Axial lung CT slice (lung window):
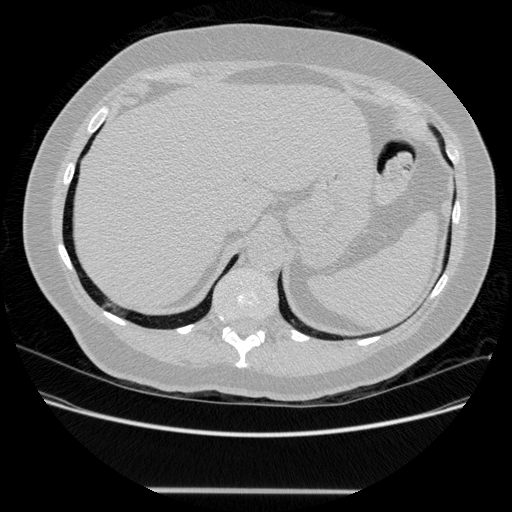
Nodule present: no